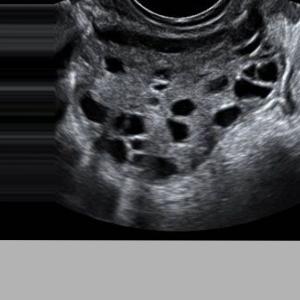
Label: infected